Question: I'm using the ASP.NET template and trying to set my content to take the full height of my window, but I can't achieve it. I have one container and 2 sibling divs inside it. Setting the bottom div to height 100% causes it to overflow the container.
I am using Bootstrap too.
I can only lower it's height percentage to lower value, but isn't there a better way?
I added a screenshot and a fiddle:
<URL>
HTML:
'''
<div style="height:100%; width:100%; border-style:solid; border-width:2px; position:absolute;">
<div style="margin:5px; width:100%; border-style:solid; border-width:2px; border-color:pink;">
test
</div>
<div style="height:100%;width:100%; border-style:solid; border-width:2px; margin:5px; border-color:yellow;">
test
</div>
</div>
<footer style="display:block;">footer</footer>
'''
CSS:
'''
body
{
min-height:100%;
min-width:100%;
}
html
{
height:100%;
}
'''

Sorry, I published an old version of the fiddle, this is the updated one. Watch the yellow border overflows the container.
<URL>
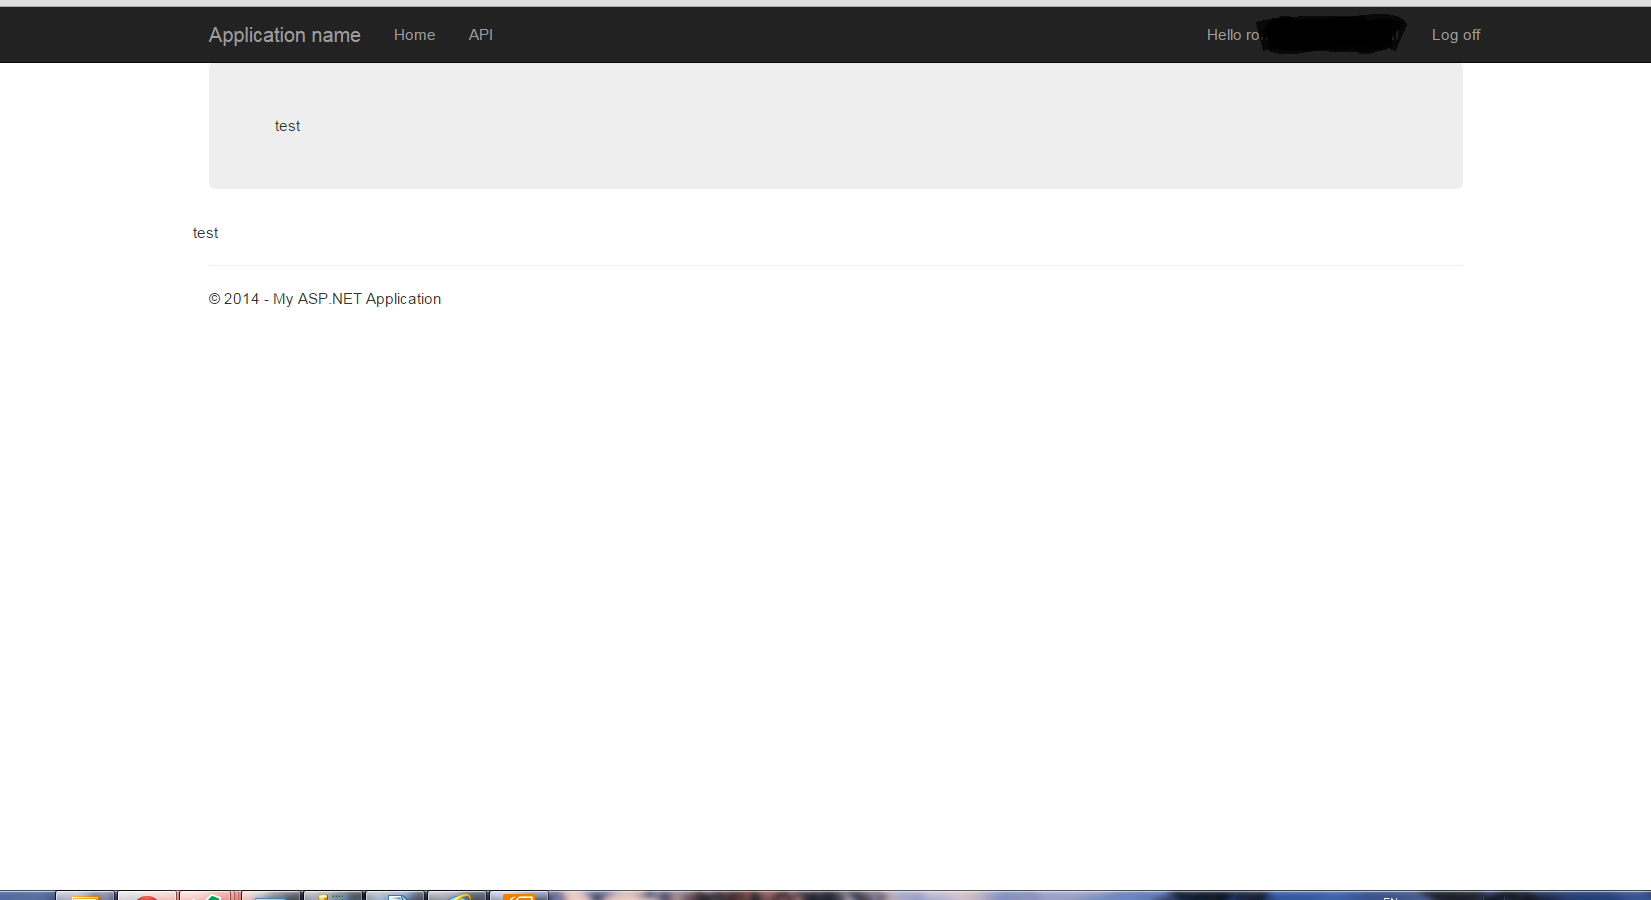
Answer: Removing the margin and padding will help, you can also add 'box-sizing: border-box;' to account for borders and padding when setting widths. Also I'm not sure if you wanted to make your footer stick to the bottom of the page, but I did that along with the other fixes in this fiddle:
<URL>